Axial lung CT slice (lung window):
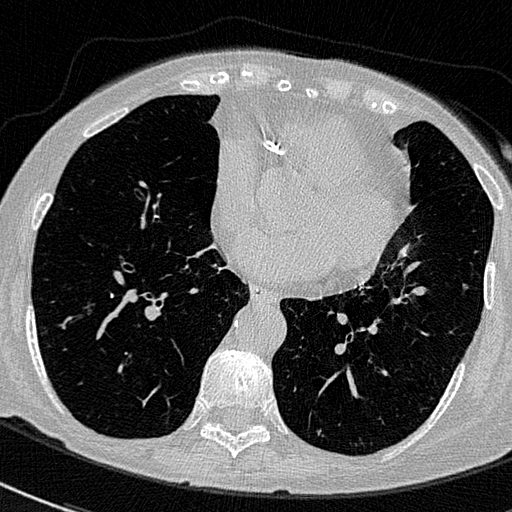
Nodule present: no